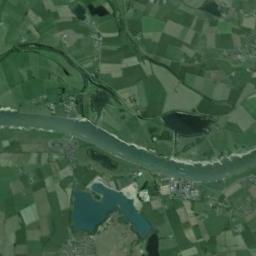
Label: river